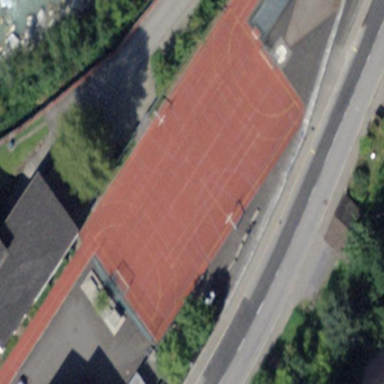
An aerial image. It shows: Multi-sport pitch for leisure and various sports activities.